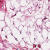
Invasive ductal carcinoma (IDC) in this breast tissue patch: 0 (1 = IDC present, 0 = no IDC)